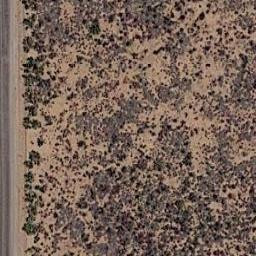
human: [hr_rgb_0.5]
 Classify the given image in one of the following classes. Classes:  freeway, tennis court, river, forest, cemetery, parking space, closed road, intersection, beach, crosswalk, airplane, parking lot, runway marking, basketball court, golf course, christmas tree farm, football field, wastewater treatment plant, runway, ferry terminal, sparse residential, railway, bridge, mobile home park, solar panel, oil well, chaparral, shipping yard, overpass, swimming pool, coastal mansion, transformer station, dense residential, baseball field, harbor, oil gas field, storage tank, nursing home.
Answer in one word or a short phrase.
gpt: chaparral